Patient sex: M
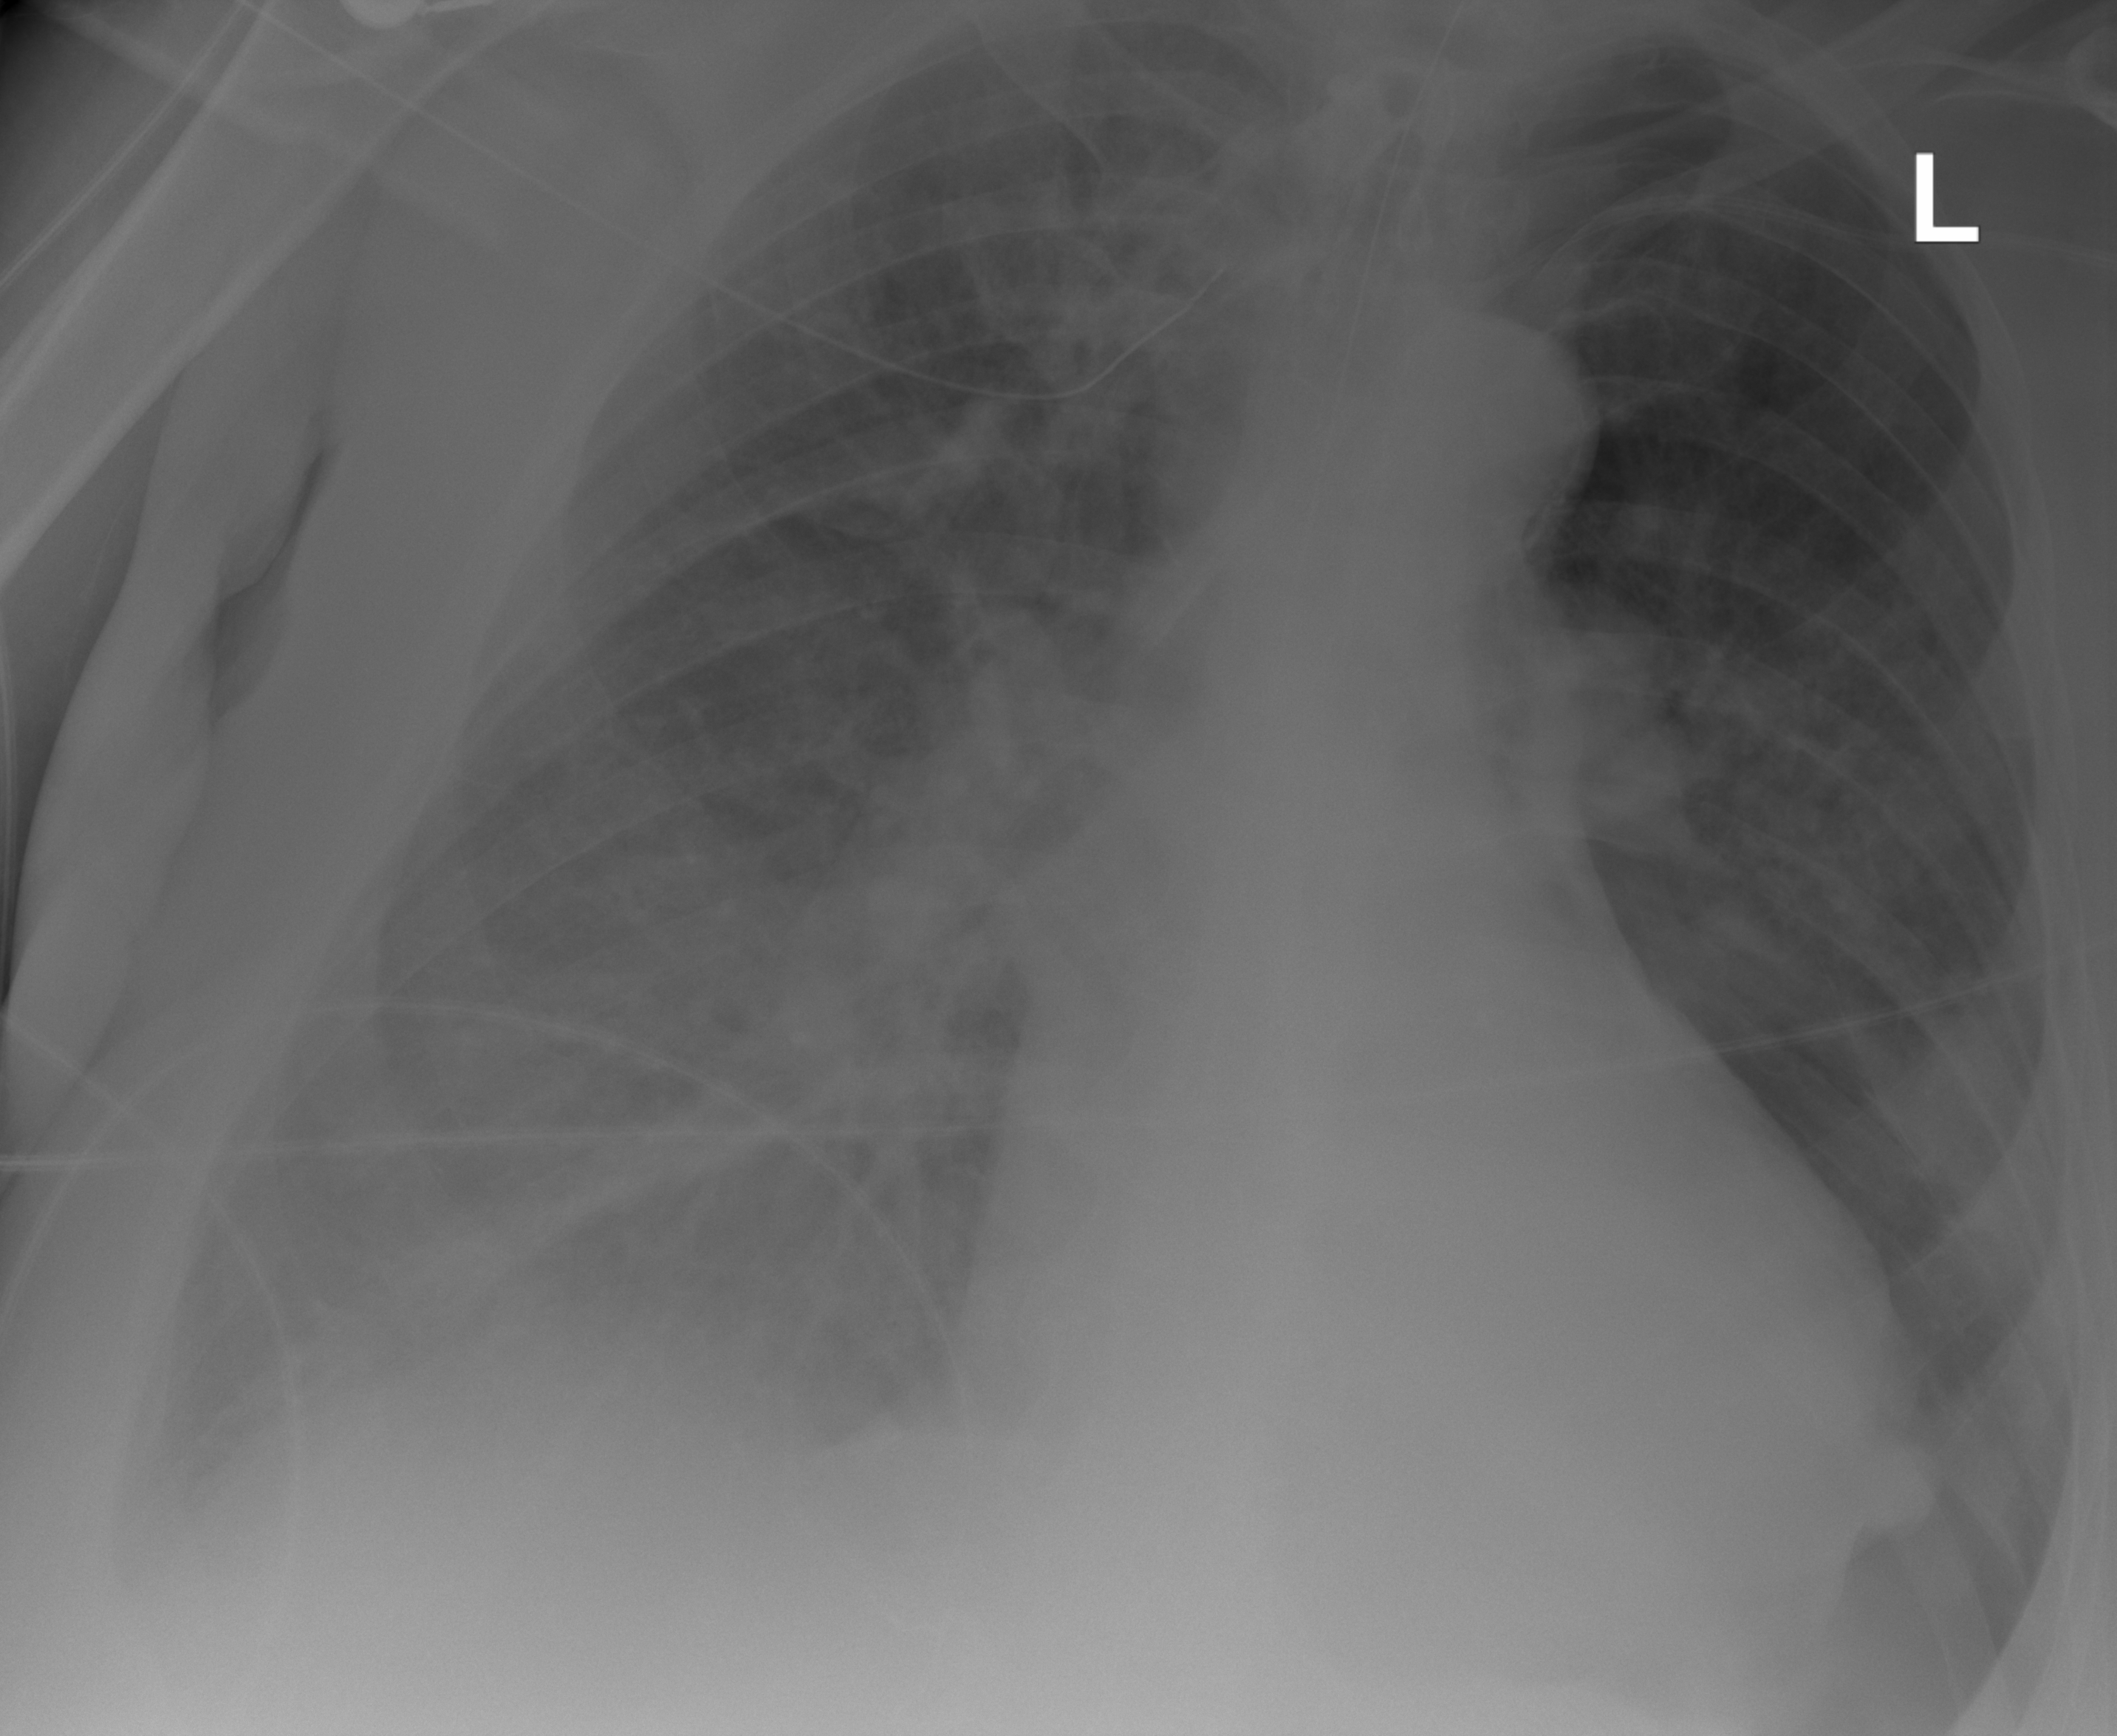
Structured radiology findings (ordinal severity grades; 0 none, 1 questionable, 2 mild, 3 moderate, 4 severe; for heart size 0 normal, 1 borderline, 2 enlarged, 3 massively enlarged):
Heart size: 0
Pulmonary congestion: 0
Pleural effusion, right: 2
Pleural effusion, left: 2
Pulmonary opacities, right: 3
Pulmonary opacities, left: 2
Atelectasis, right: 3
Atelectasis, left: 2